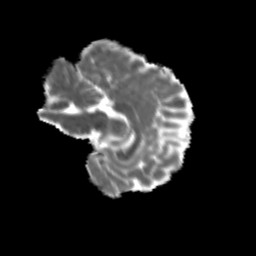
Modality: MD
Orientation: sagittal
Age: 20
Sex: female
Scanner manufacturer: siemens
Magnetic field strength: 3 T
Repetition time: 3.5 s
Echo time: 0.113 s